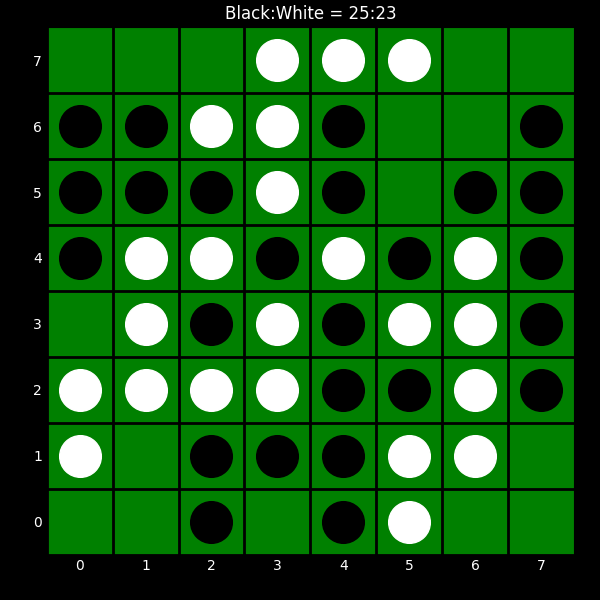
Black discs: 25
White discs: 23